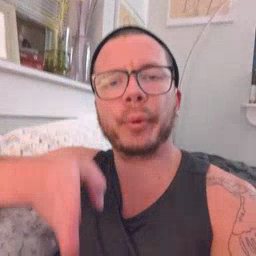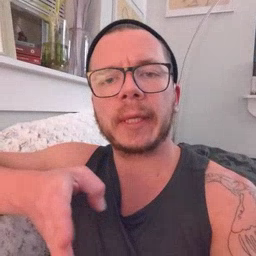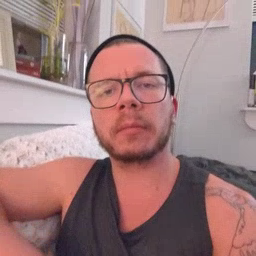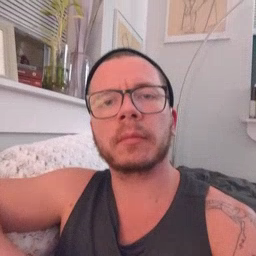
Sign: person